Question: Determine whether the two graphs given in the figure are isomorphic. If you think they are isomorphic, answer 1; if you think they are not isomorphic, answer 0.
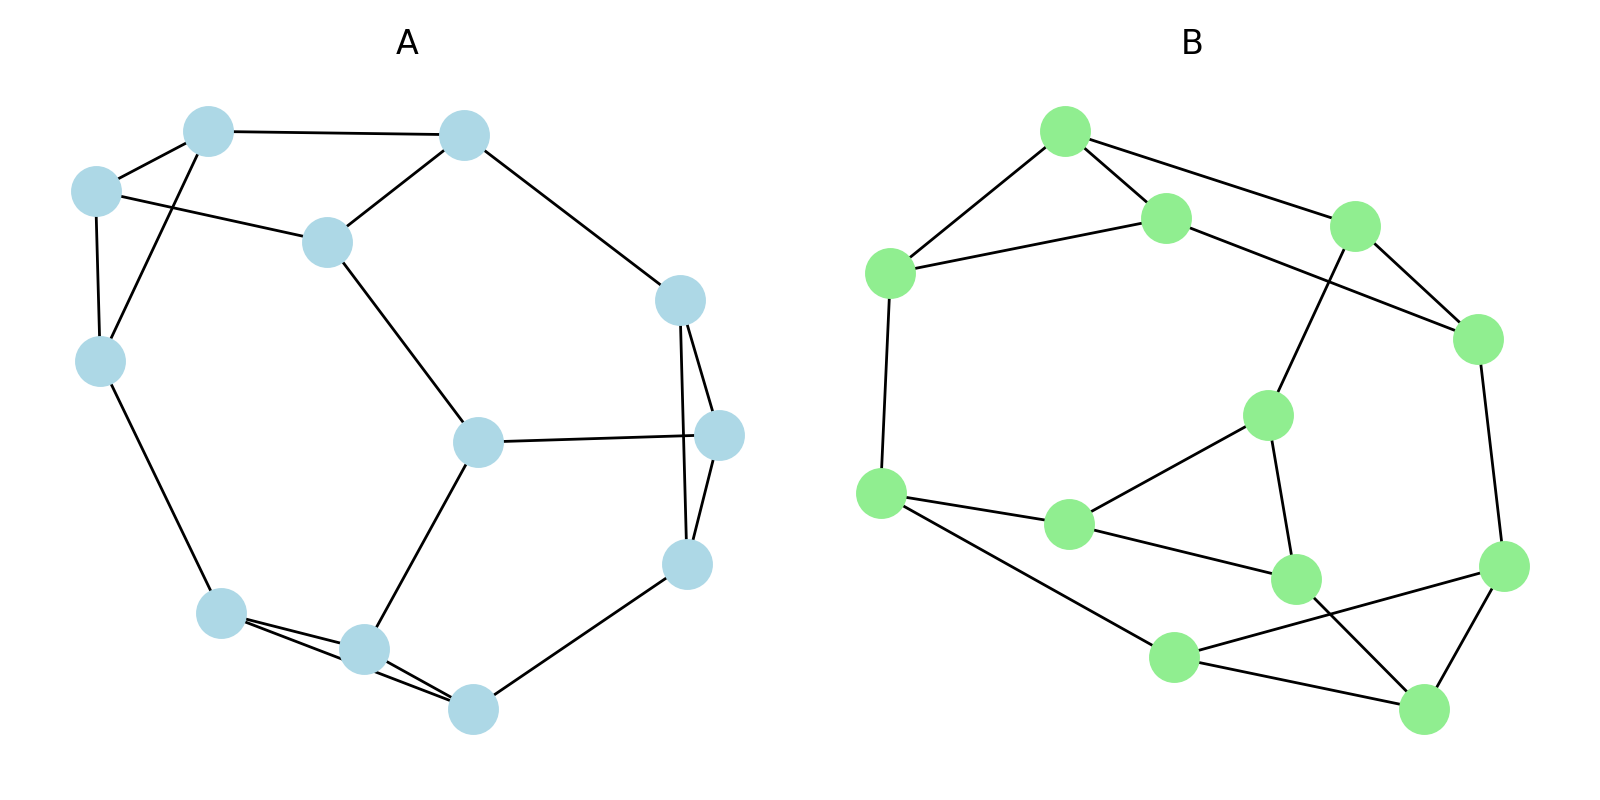
Answer: 0